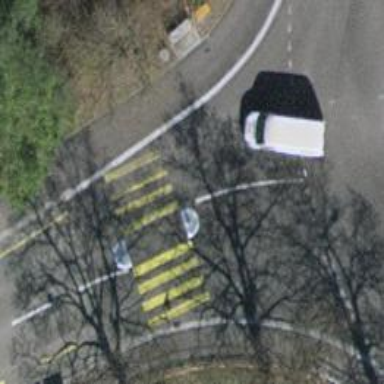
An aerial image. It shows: Marked crossing with pedestrian island.